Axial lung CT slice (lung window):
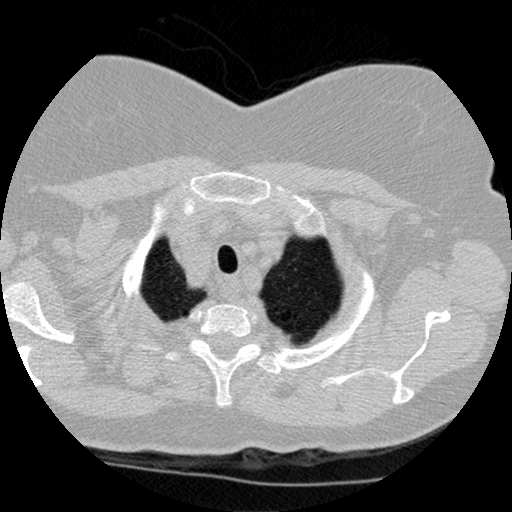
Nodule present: no